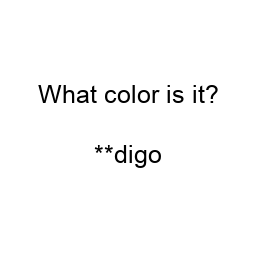
Color: black
Color name shown: indigo
Background color: white
Question text color: black